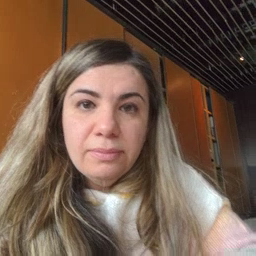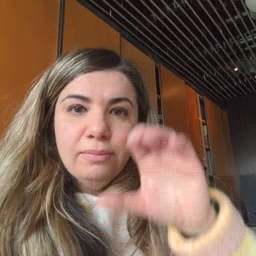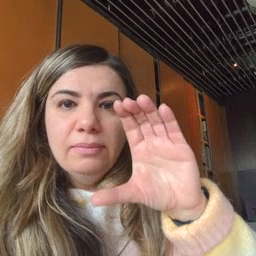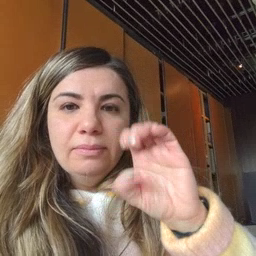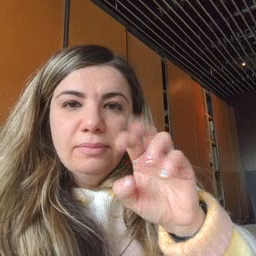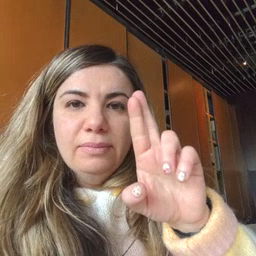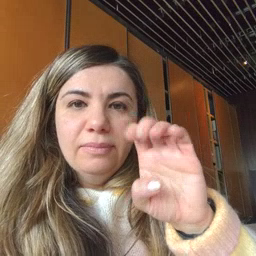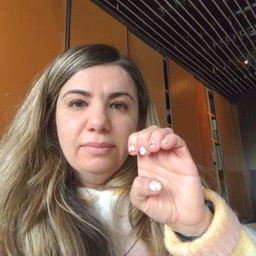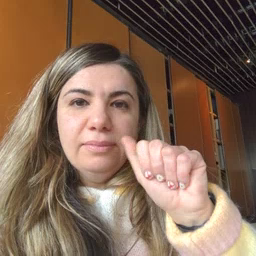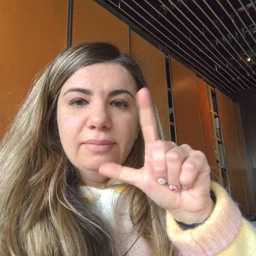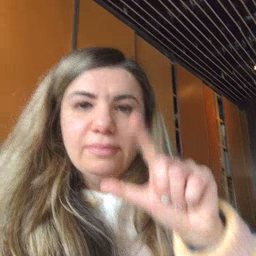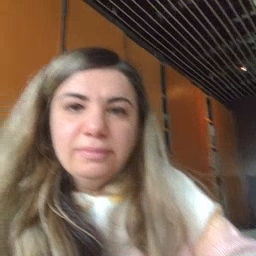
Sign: cereal